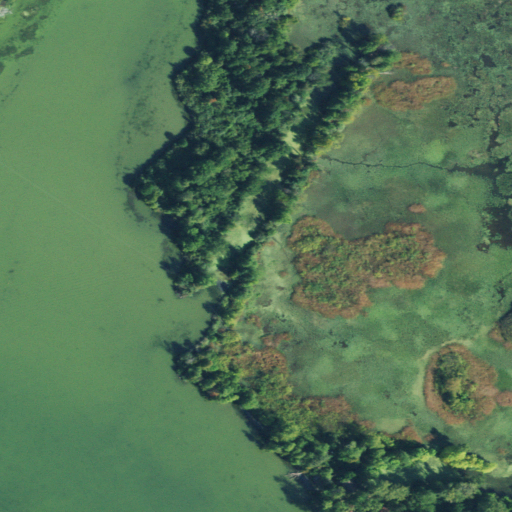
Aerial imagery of island in Ohio named Snow Island containing open water, herbaceous wetlands, grassland, deciduous forest, and evergreen forest